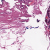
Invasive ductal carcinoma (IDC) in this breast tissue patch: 0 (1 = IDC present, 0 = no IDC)